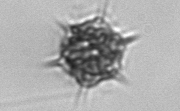
Label: Dictyocha